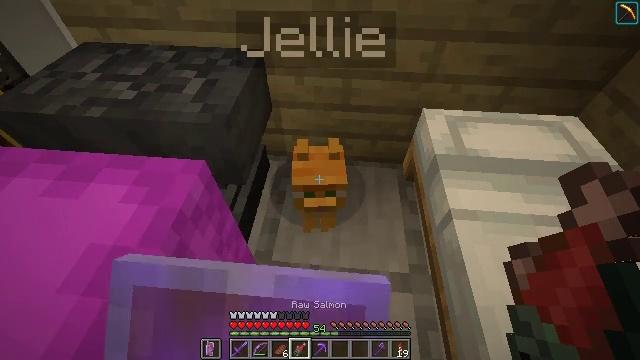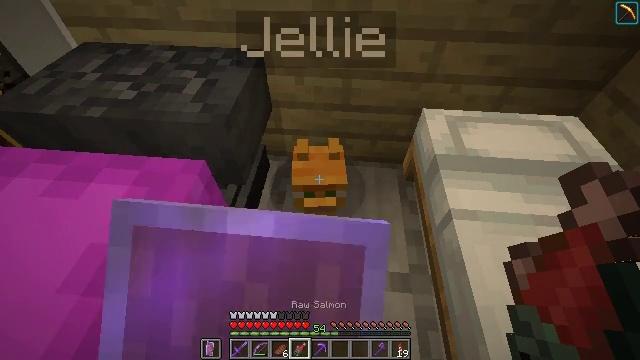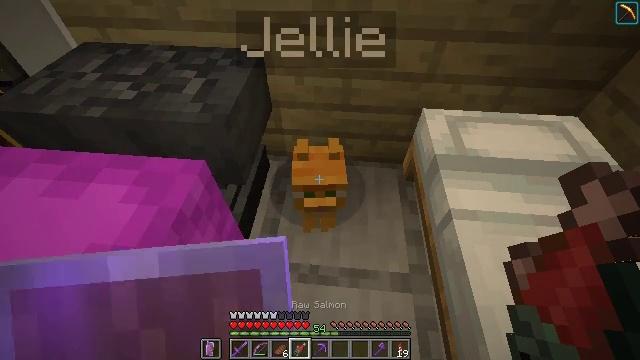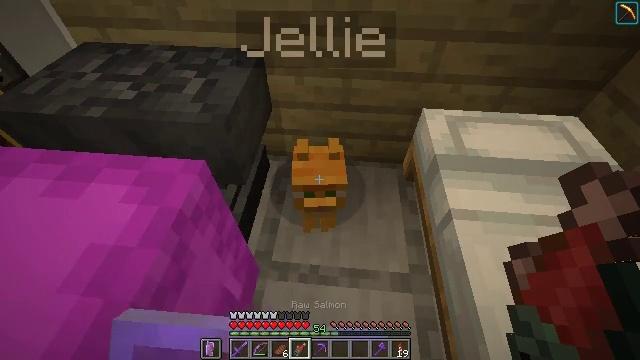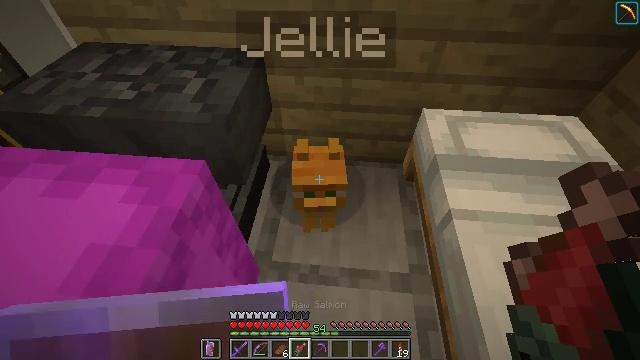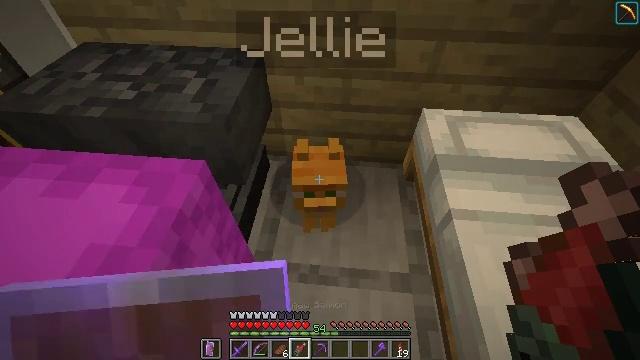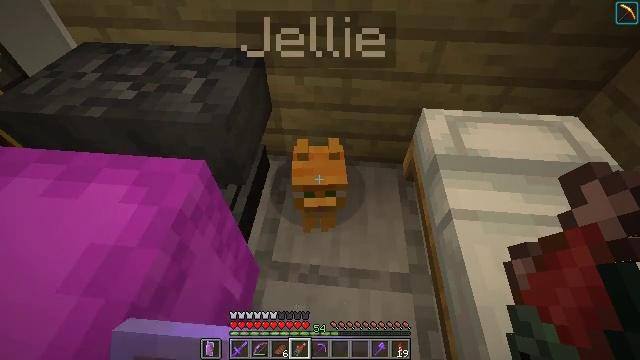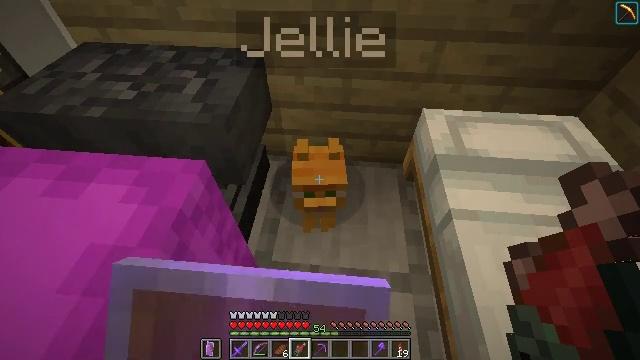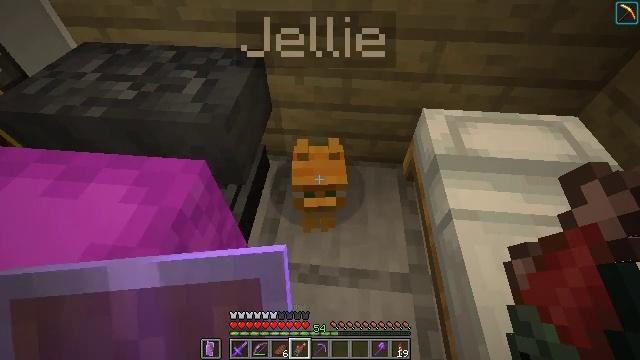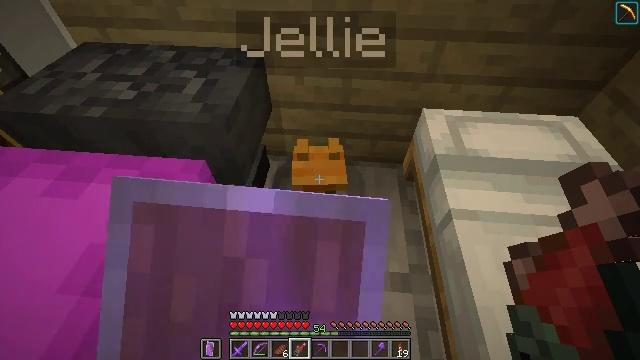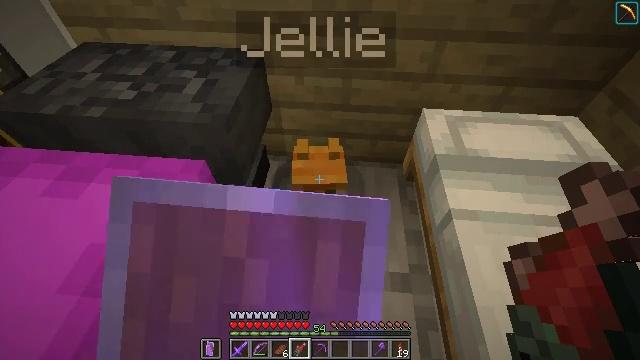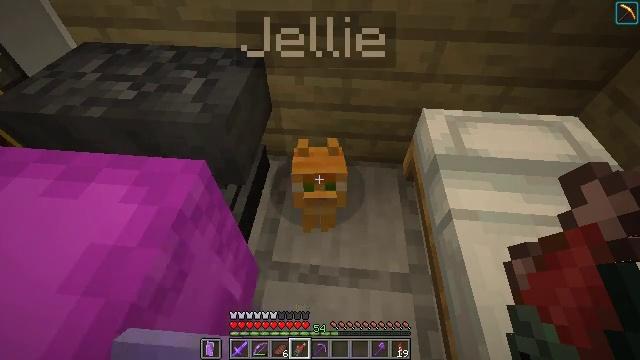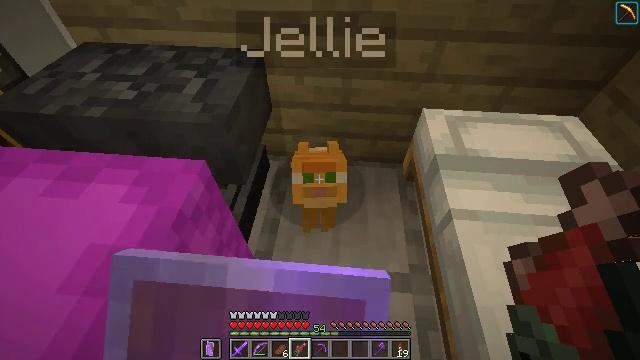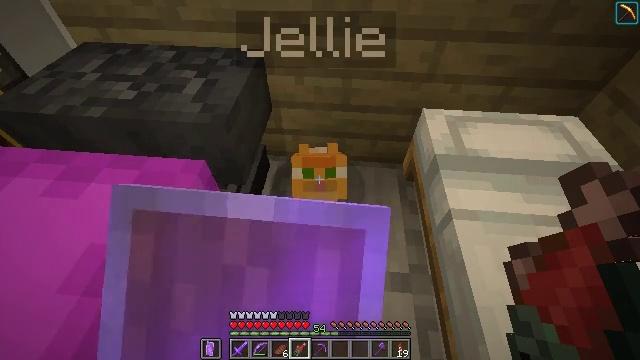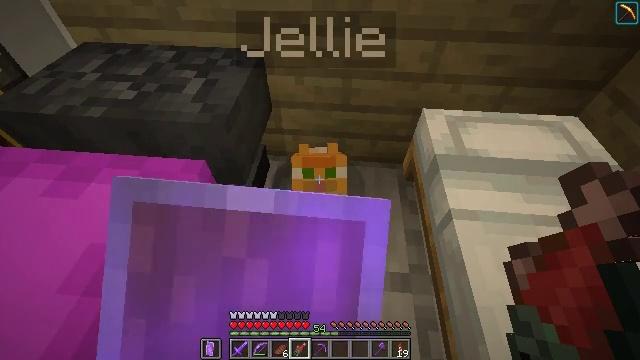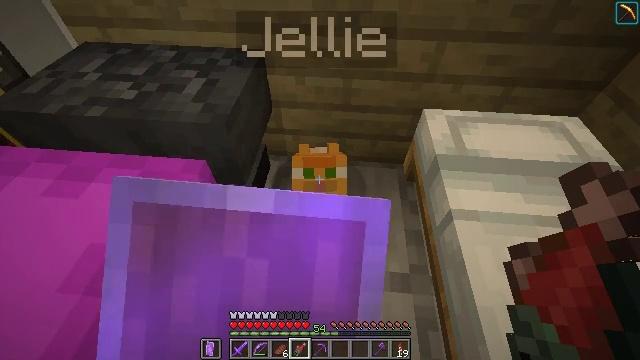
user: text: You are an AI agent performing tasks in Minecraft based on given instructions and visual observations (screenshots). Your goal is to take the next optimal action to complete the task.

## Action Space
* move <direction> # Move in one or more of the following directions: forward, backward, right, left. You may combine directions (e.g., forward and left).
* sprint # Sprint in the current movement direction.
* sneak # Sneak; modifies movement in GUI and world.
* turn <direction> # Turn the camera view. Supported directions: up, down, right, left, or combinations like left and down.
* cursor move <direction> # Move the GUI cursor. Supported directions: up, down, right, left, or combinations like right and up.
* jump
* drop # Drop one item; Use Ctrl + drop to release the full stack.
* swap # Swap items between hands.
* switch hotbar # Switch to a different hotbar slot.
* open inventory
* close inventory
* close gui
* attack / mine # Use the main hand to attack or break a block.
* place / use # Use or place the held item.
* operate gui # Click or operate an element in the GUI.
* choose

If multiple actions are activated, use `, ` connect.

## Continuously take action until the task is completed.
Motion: motion action
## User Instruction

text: Attack the brown shulker box to remove it.
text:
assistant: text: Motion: use / place
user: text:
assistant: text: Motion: no_op
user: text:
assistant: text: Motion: use / place
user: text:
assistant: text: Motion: use / place
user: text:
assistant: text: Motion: no_op
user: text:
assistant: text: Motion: use / place
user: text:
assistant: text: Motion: use / place
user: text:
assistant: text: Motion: use / place
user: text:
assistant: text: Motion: use / place
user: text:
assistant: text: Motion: use / place
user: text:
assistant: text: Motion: use / place
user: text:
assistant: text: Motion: use / place
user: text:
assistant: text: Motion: use / place
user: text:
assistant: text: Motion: use / place
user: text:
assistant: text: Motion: use / place
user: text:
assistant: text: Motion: use / place
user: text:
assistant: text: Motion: no_op
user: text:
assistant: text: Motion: no_op
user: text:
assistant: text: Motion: no_op
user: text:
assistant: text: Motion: no_op
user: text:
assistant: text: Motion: no_op
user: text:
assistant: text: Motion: no_op
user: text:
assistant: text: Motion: no_op
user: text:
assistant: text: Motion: no_op
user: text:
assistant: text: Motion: no_op
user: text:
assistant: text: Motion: no_op
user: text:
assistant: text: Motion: no_op
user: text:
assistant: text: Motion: no_op
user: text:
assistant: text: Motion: no_op
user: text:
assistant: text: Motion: no_op